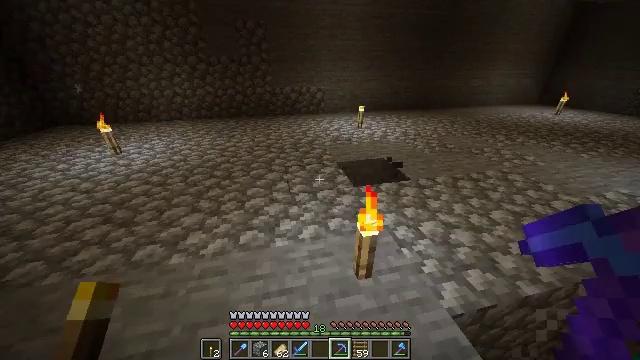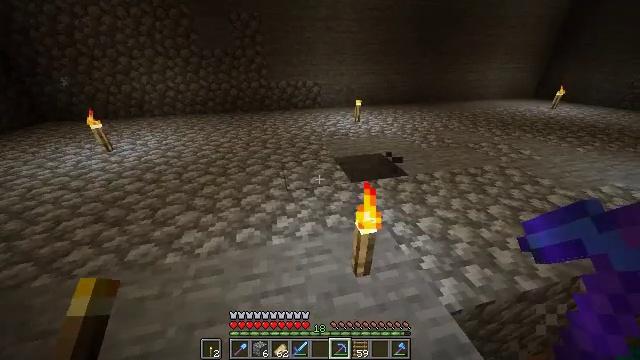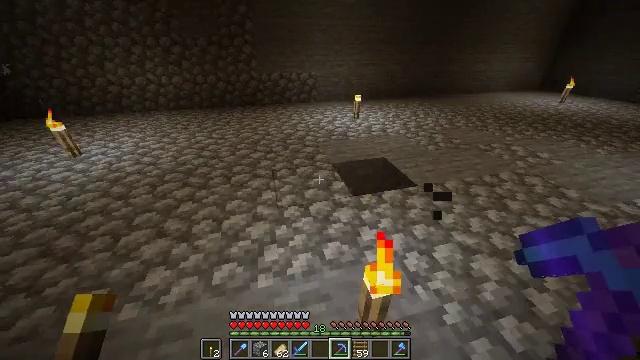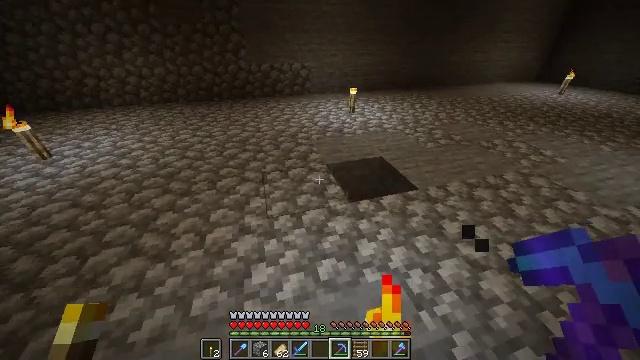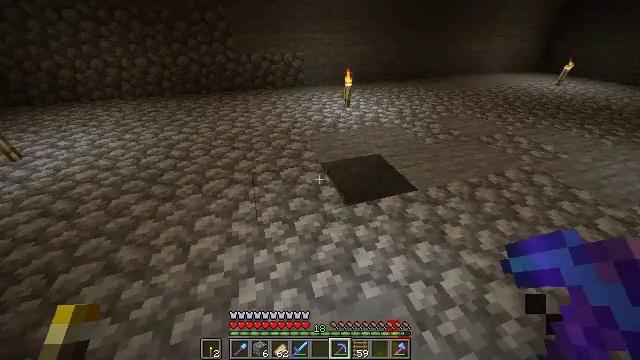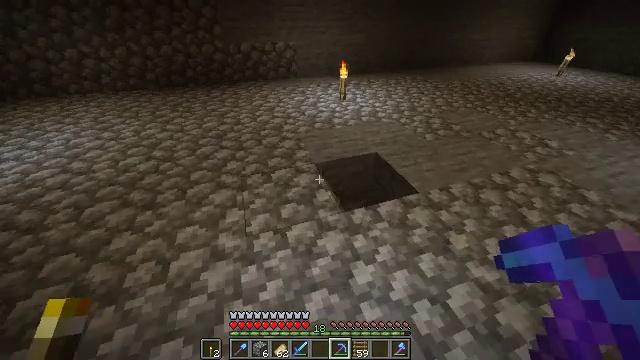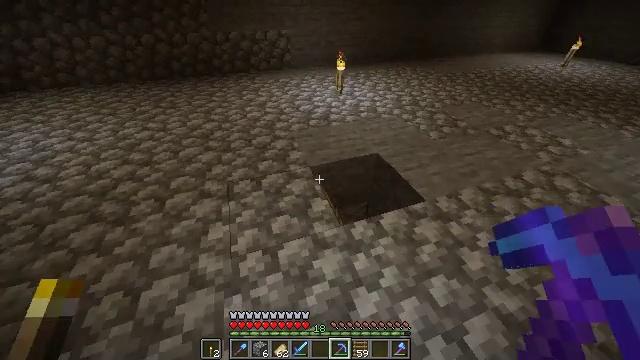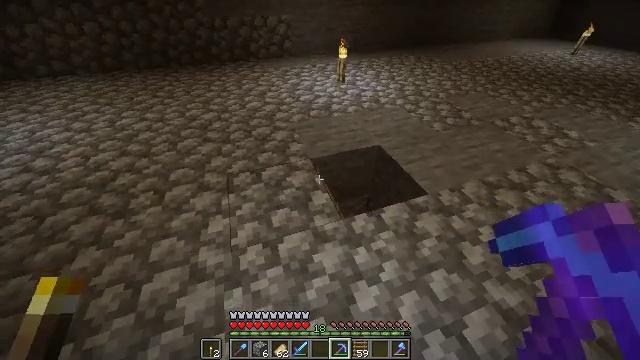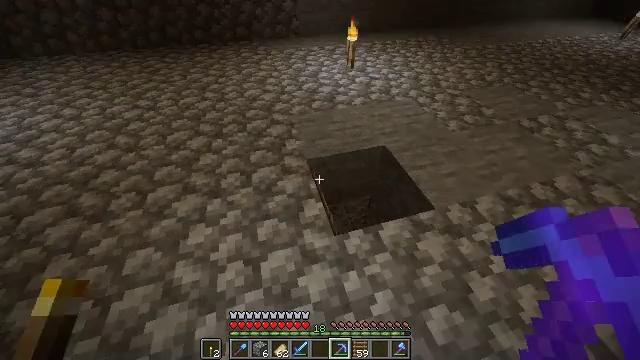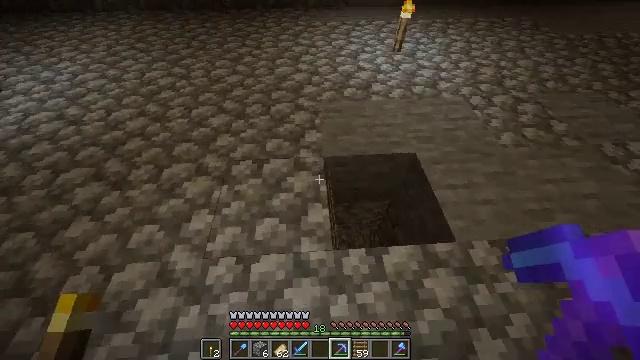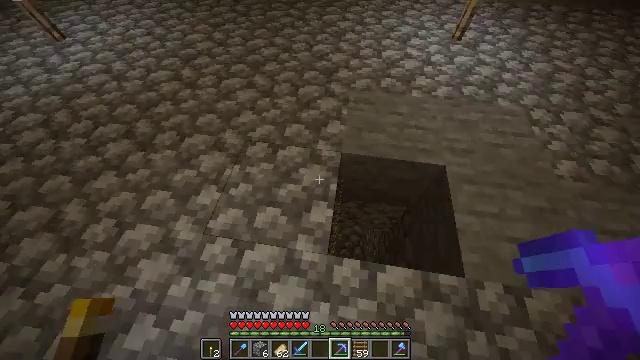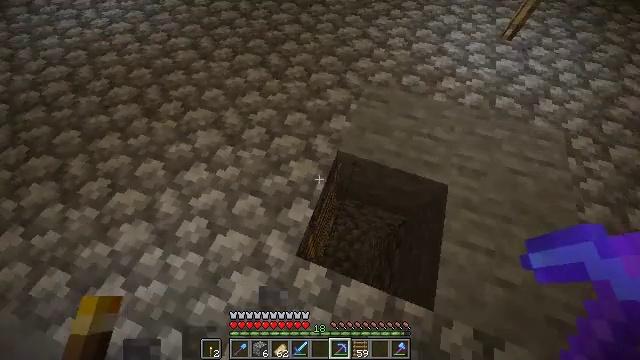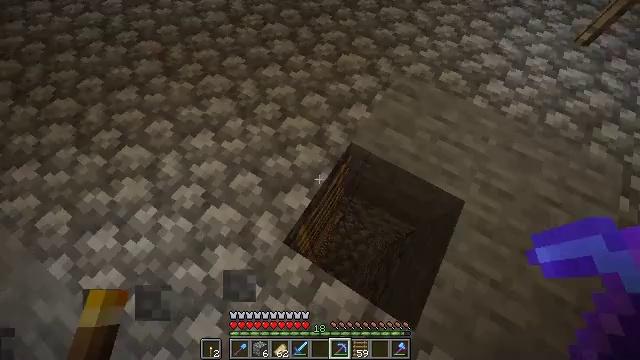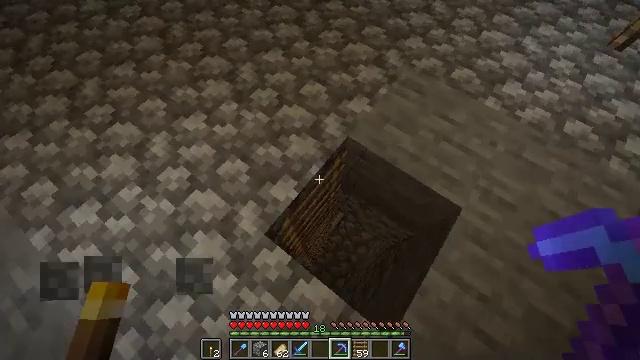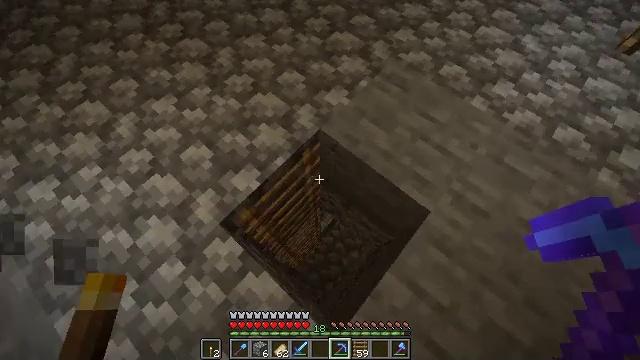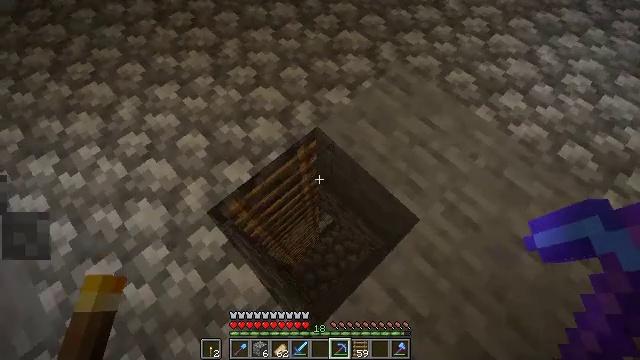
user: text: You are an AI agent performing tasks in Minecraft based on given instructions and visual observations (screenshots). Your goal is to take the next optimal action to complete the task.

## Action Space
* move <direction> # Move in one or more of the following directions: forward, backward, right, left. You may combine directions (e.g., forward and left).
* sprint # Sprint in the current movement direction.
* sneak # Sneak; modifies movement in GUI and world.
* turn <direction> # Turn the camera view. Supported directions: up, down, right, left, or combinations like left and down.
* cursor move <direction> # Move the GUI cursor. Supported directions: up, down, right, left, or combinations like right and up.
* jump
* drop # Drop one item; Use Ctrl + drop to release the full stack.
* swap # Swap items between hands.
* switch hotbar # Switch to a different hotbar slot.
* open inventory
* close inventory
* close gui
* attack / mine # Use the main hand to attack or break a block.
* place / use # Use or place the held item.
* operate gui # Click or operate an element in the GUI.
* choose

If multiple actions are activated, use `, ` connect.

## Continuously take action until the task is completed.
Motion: motion action
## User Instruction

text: Break the ladder to collect it.
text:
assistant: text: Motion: move forward, turn down
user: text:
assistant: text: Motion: move forward, turn right and down
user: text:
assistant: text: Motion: move forward, turn right and down
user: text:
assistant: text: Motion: move forward, turn right and down
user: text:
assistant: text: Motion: move forward, turn right and down
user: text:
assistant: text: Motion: move forward, turn right and down
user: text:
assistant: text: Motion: move forward and move right, turn down
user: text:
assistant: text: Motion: move forward and move right, turn left and down
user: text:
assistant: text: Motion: move forward and move right, turn left and down
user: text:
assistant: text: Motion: move forward and move right, turn left and down
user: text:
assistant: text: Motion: move right, turn left and down
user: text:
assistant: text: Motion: move right, turn left and down
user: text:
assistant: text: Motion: move right, turn left
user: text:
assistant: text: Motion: move right, turn left
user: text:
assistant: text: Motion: turn left
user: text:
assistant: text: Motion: turn left
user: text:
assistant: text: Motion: turn left
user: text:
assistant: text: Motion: turn left
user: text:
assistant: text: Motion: turn left
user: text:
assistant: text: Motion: turn left
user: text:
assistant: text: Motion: turn left
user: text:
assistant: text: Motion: turn left
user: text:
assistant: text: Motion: no_op
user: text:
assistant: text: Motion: no_op
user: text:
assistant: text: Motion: no_op
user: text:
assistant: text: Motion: no_op
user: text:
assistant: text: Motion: no_op
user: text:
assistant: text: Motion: no_op
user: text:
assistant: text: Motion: no_op
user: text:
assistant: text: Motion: no_op